Interaction volume radius: 10 \u00c5
Interaction volume height: 15 \u00c5
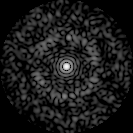
Disorder parameter: 0.8288